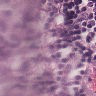
Metastatic tissue present: yes